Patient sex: M
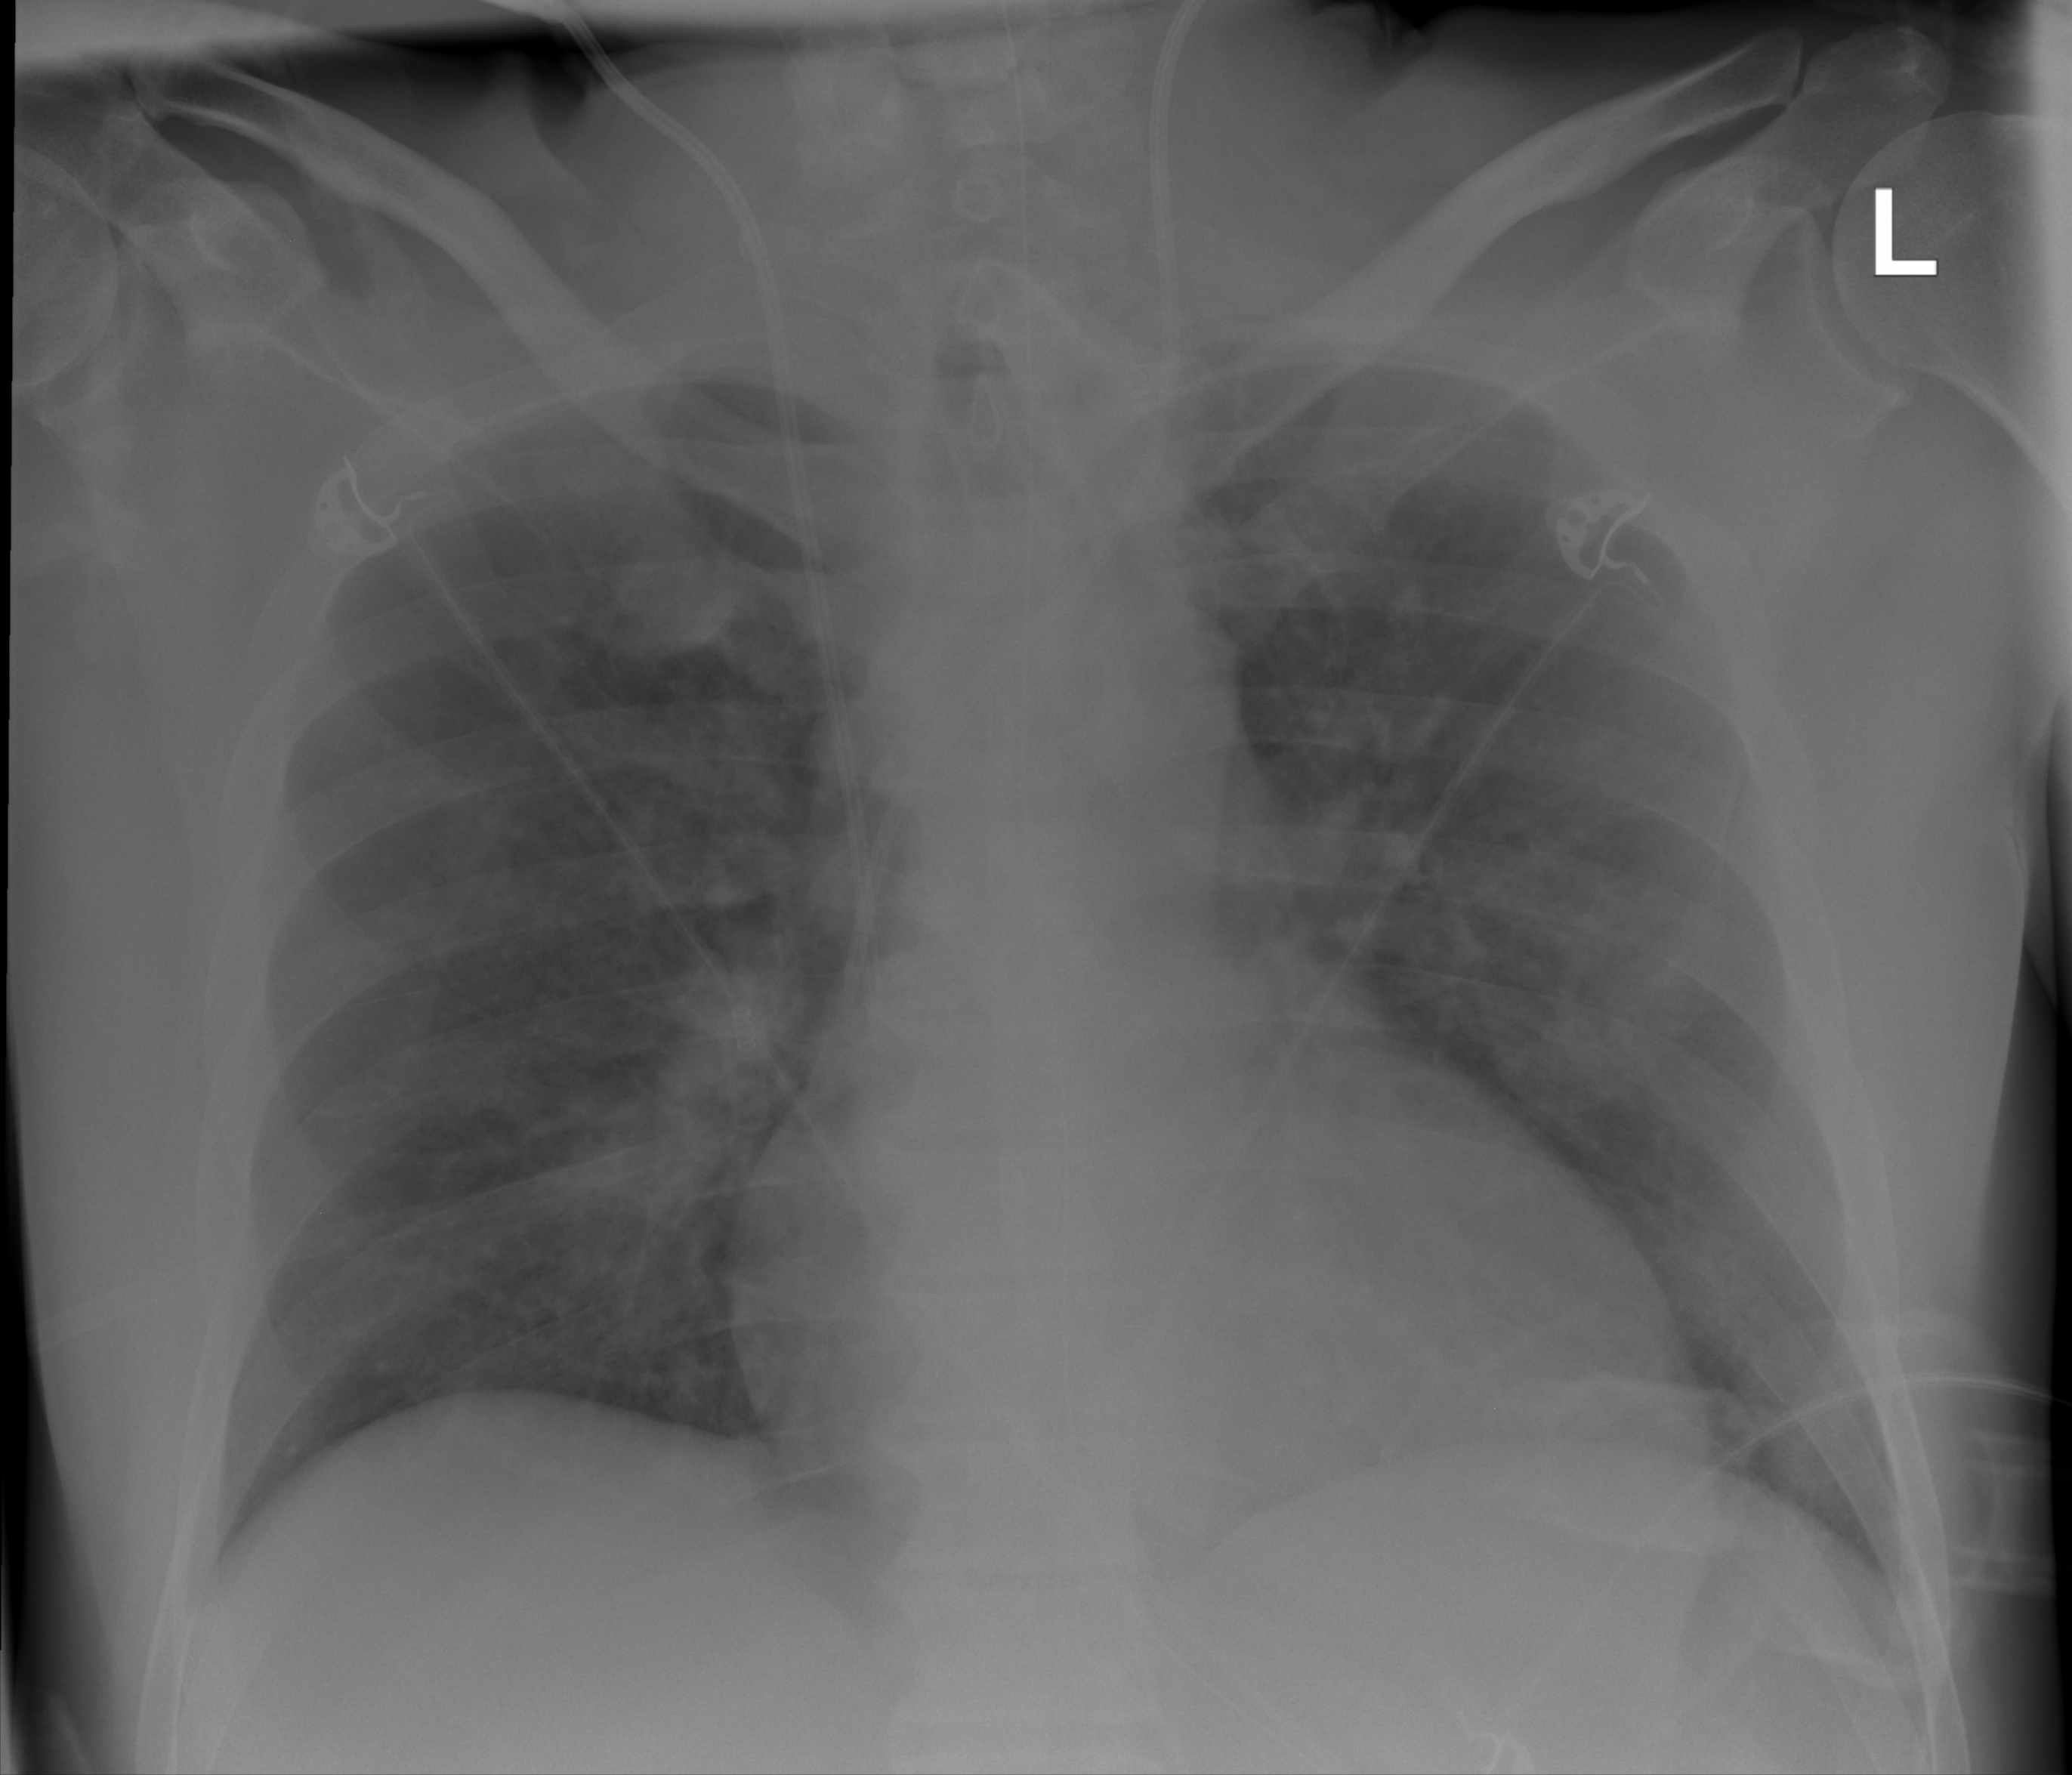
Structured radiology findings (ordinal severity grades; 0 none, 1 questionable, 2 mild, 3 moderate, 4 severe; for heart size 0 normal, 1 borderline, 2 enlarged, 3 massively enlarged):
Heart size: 0
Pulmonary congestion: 2
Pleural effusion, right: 0
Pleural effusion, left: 0
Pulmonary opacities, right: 2
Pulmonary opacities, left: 2
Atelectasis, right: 0
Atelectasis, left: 0